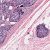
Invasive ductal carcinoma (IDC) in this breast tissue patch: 0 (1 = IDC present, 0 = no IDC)